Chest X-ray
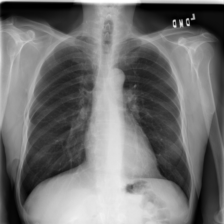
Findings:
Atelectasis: negative
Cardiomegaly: negative
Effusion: negative
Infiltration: negative
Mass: negative
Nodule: negative
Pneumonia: negative
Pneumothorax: negative
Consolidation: negative
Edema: negative
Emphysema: negative
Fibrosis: negative
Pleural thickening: negative
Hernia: negative